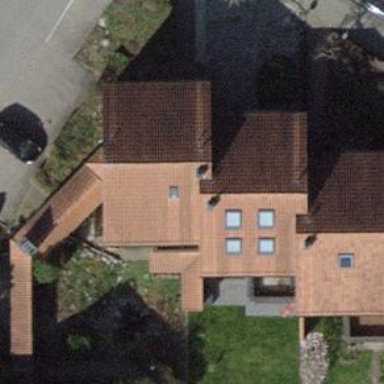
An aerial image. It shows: Terrace building.